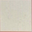
Piece: xx